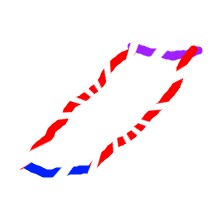
Shape: parallelogram